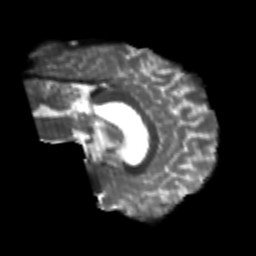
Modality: T2w
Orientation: sagittal
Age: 22
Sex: male
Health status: healthy
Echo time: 0.074 s